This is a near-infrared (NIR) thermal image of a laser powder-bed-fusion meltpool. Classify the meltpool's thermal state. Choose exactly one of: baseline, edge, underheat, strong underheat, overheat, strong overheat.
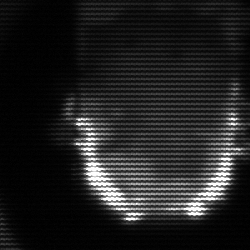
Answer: baseline